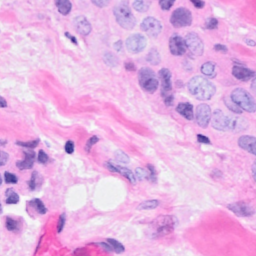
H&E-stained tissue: Breast